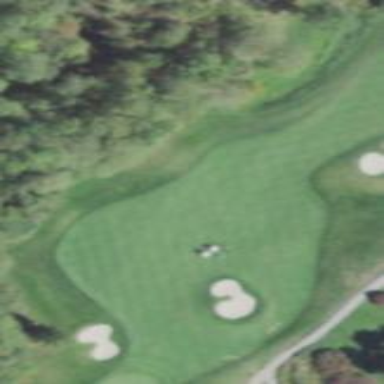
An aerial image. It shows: Golf fairway surrounded by grass.